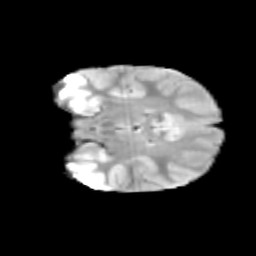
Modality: T2w
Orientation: coronal
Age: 9
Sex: female
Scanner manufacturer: siemens
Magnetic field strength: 3 T
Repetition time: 3.8 s
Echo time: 0.07 s